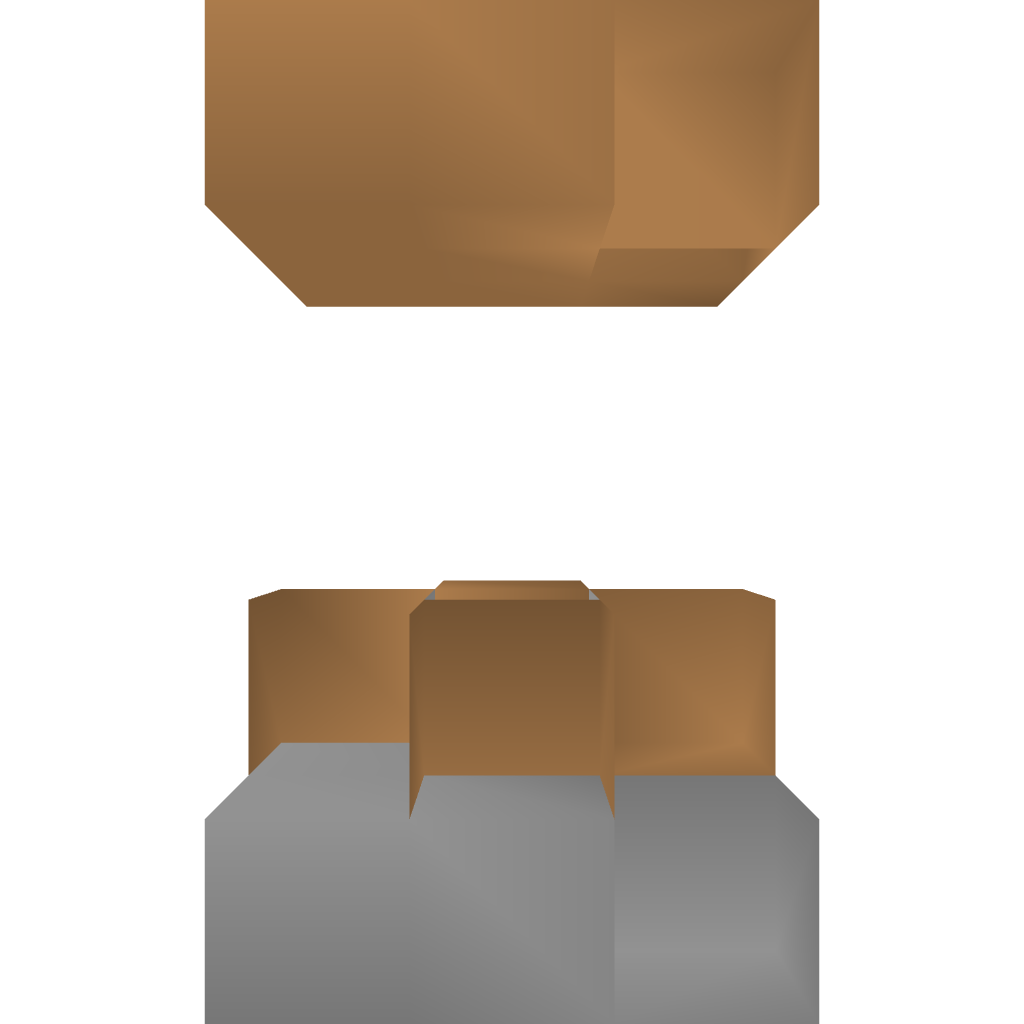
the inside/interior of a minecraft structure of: Herobrine's Well